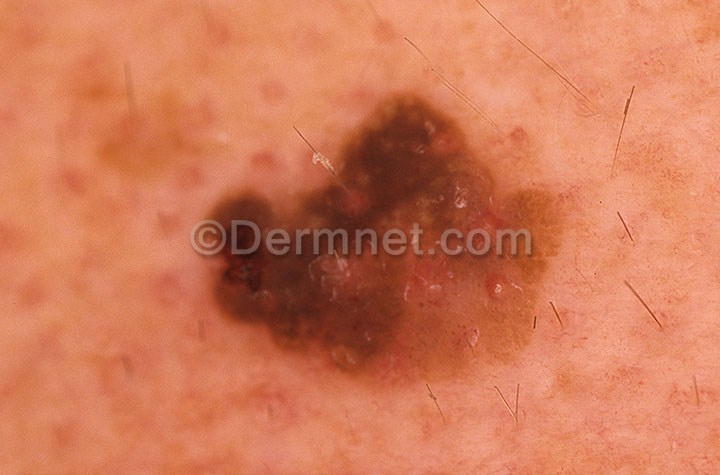
Disease: Seborrheic Keratoses and other Benign Tumors